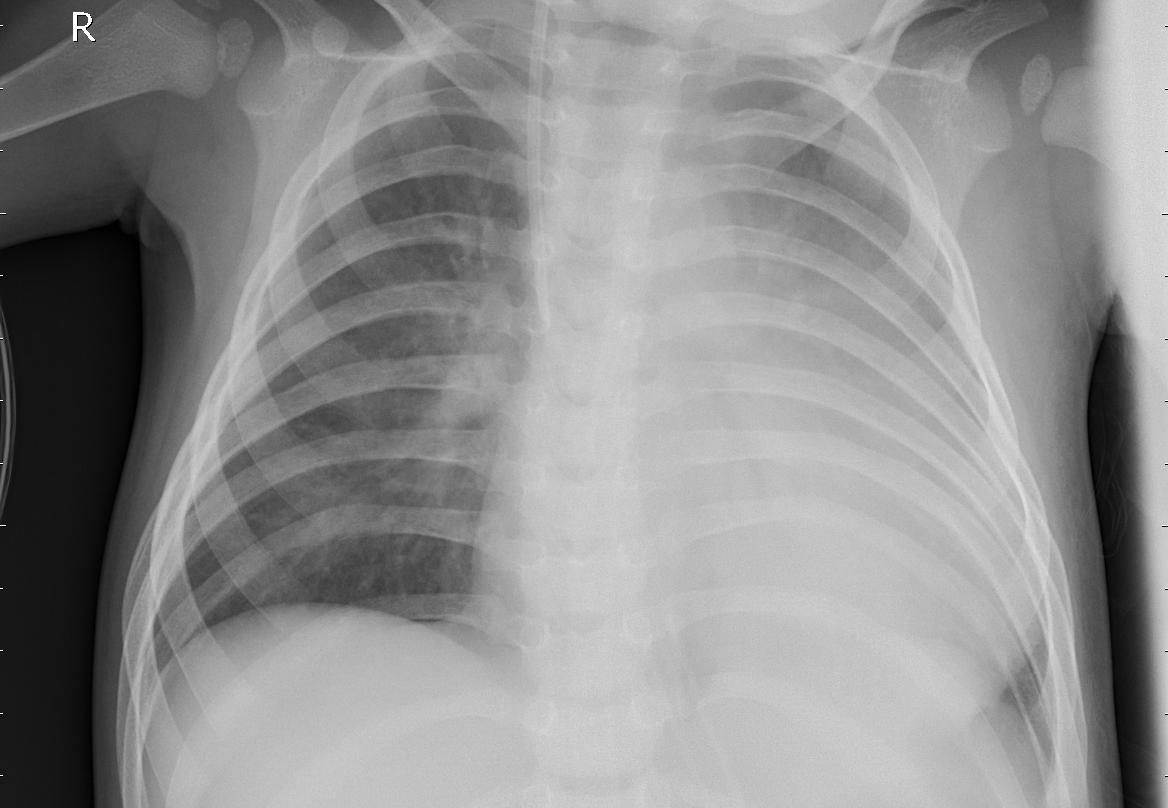
Diagnosis: PNEUMONIA